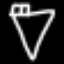
Label: diamond